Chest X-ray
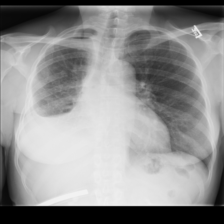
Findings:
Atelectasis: negative
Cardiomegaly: negative
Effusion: positive
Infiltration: negative
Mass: negative
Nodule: negative
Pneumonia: negative
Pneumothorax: positive
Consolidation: negative
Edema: negative
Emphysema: negative
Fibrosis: negative
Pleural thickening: negative
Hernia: negative